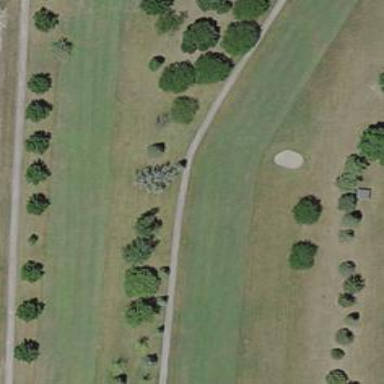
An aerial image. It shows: View of golf hole.